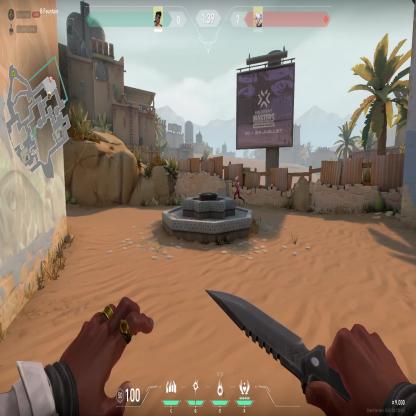
Label: enemy